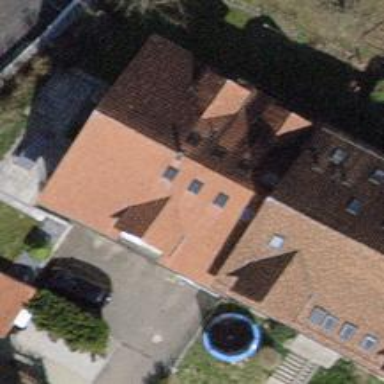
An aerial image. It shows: Small solar photovoltaic panel generator installed on roof.